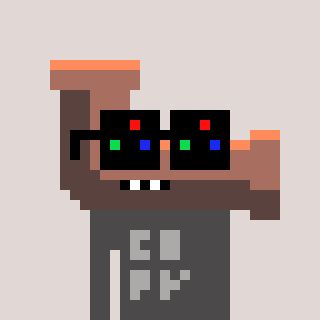
a pixel art character with square black sunglasses, a pipe-shaped head and a grayscale-colored body on a warm background